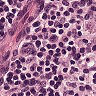
Metastatic tissue present: no